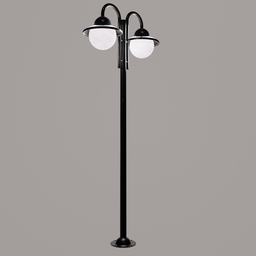
Label: lighting